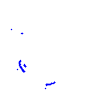
Particle: proton